Question:
I have a combo-box in which the values are being displayed in a template.
Now, I want the width of the template to be more than that of combo-box and hence I am using matchFieldWidth:false as mentioned at the link - <URL>
But when I do so, then in the list of values there is no scrollbar displayled due to which the user is able to see only the first two values. The complete list gets displayed as soon as matchFieldWidth:false is removed, but then the width of template is reduced to that of combo-box which is not what is wanted.
Below is my code:
'''
xtype: 'combo',
id: 'testId',
name: 'testName',
displayField: 'vslCd',
valueField: 'vslCd',
fieldLabel: 'Vessel Code',
store: storeVesselCodeVar,
matchFieldWidth: false,
queryMode: 'remote',
listConfig: {
loadingText: 'Loading...',
width: 400,
autoHeight:true,
getInnerTpl: function () {
return '<table><tr><td height="5"></td></tr><tr valign="top"><td>Vessel Code:{vslCd}</td></tr><tr><td height="2"></td></tr><tr valign="top"><td>Vessel Name:{vslNm}</td></tr><tr><td height="5"></td></tr></table>';
}
}
'''
Could anyone please suggest that what can be the reason behind this and how to resolve this? Attached is a screenshot related to the problem.
I am using this ExtJS4 and IE9.
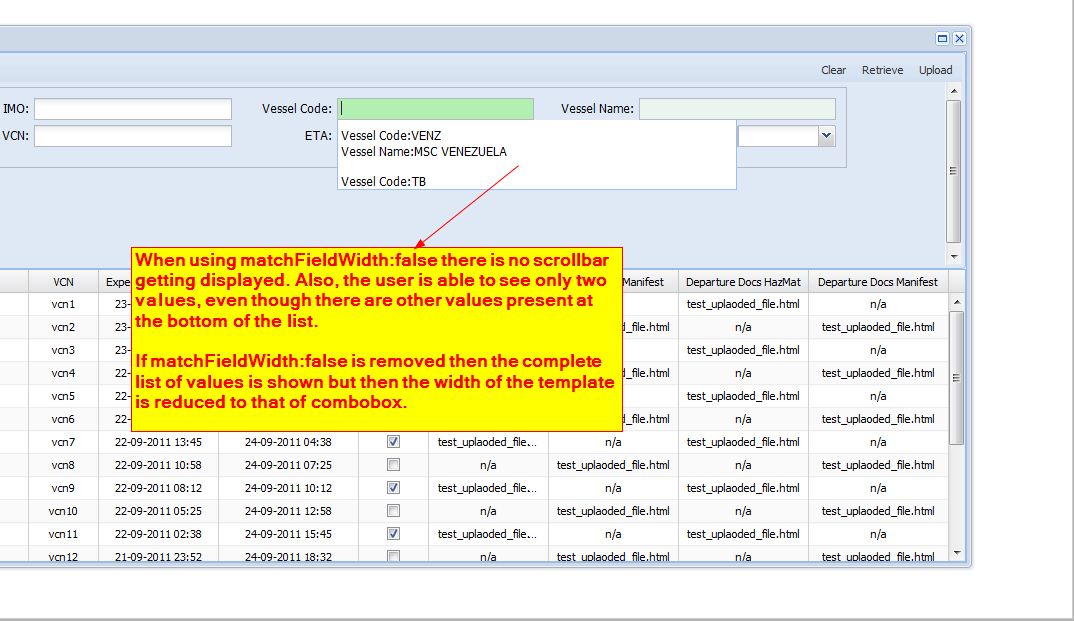
Answer: This appears to be a bug in Ext 4.0.2a. When 'matchFieldWidth' is set to 'false', the dropdown list is not sized at all.
see Picker.js#alignPicker:
'''
if (me.matchFieldWidth) {
// Auto the height (it will be constrained by min and max width) unless there are no records to display.
picker.setSize(me.bodyEl.getWidth(),
picker.store && picker.store.getCount() ? null : 0);
}
// note: there is no other occurence of setSize in this method
'''
if 'matchFieldWidth' is false, 'picker.setSize' is never called and the picker (= dropdown) is never seized.
A possible fix is to call 'setSize' in any case, and just not apply a width if 'matchFieldWidth=true'.
'''
picker.setSize(me.matchFieldWidth ? me.bodyEl.getWidth() : null,
picker.store && picker.store.getCount() ? null : 0);
'''
Note: 'setSize()' will apply the configured maxWidth resp. maxHeight if the passed value is 'null'.
It's probably better to apply the patch without modifying the Ext source.
'''
Ext.require('Ext.form.field.Picker', function() {
var Picker = Ext.form.field.Picker;
Picker.prototype.alignPicker = Ext.Function.createSequence(
Picker.prototype.alignPicker, function(width, height) {
if(this.isExpanded && !this.matchFieldWidth) {
var picker = this.getPicker();
picker.setSize(null, picker.store &&
picker.store.getCount() ? null : 0);
}
})
});
'''